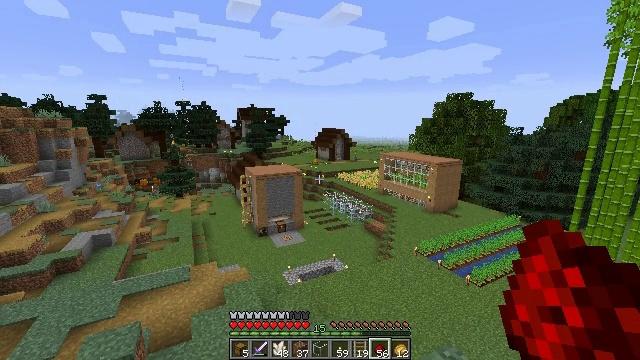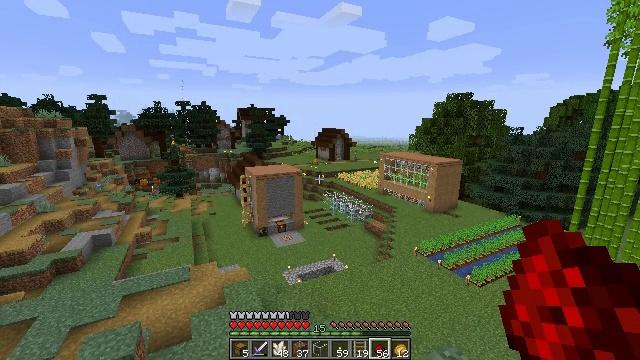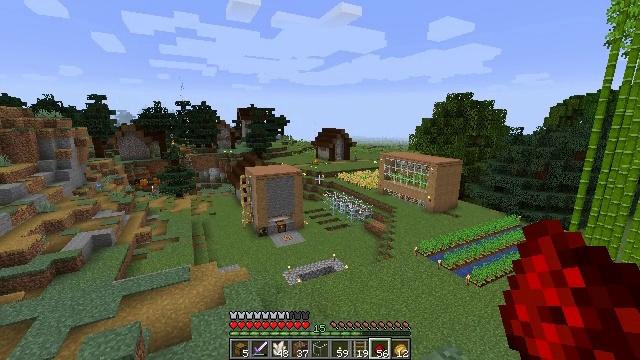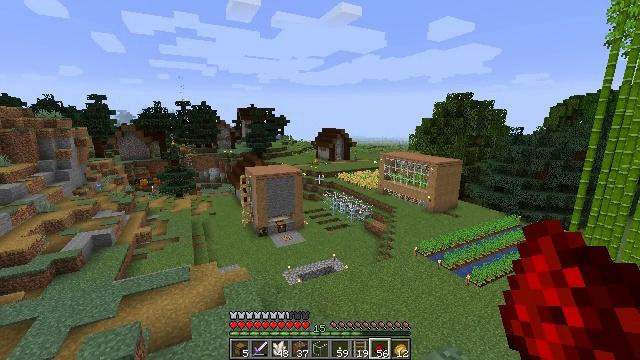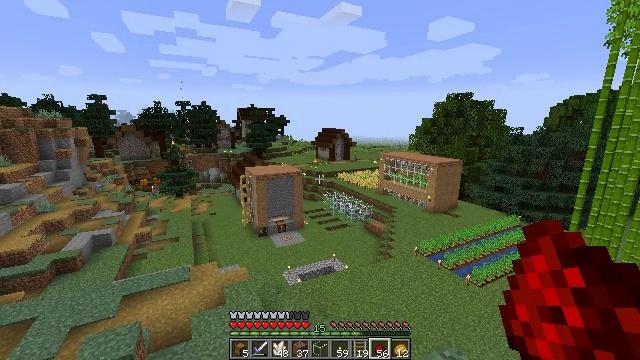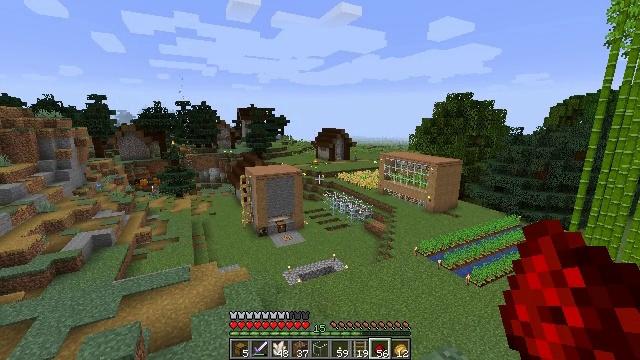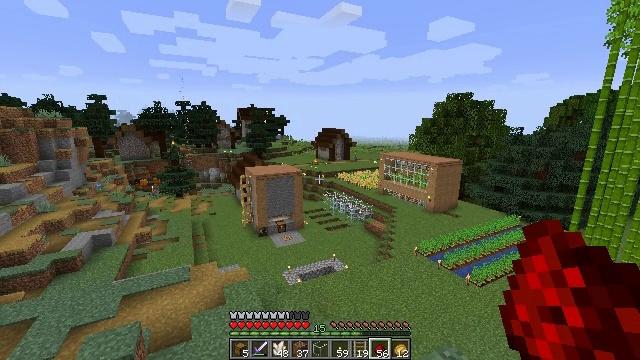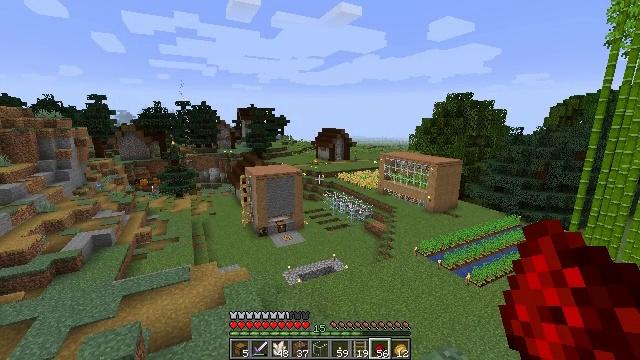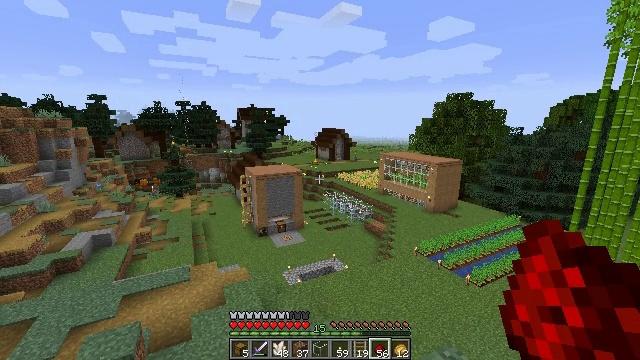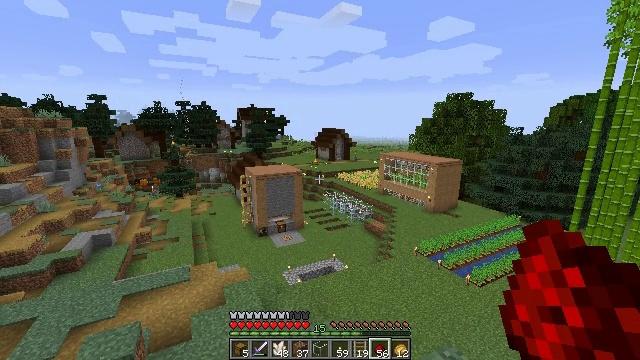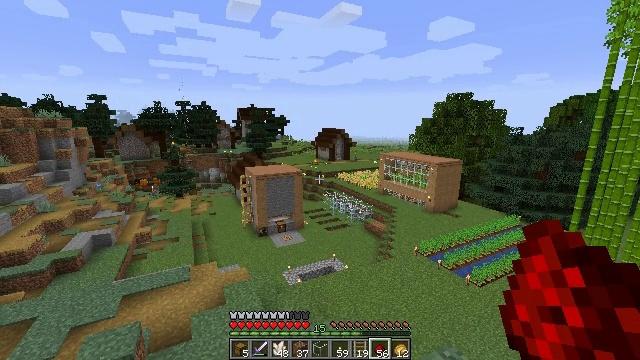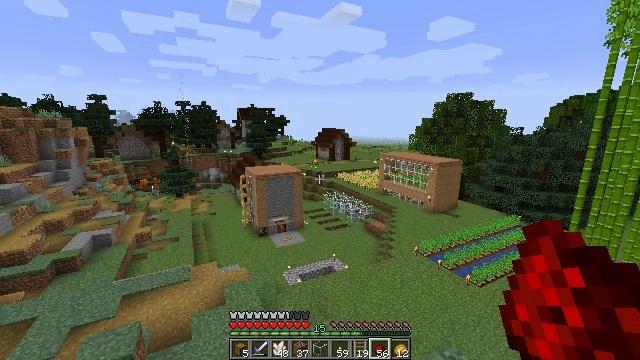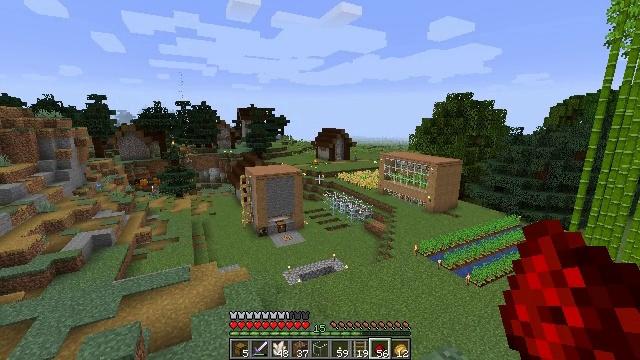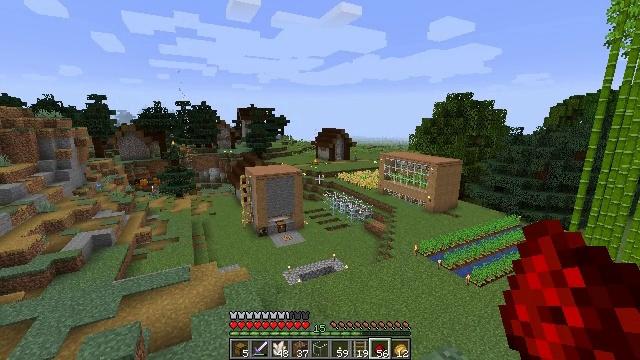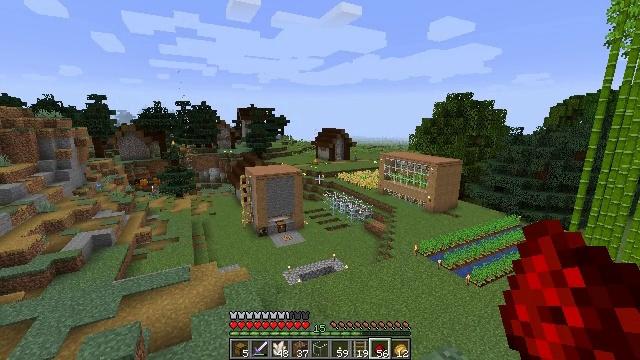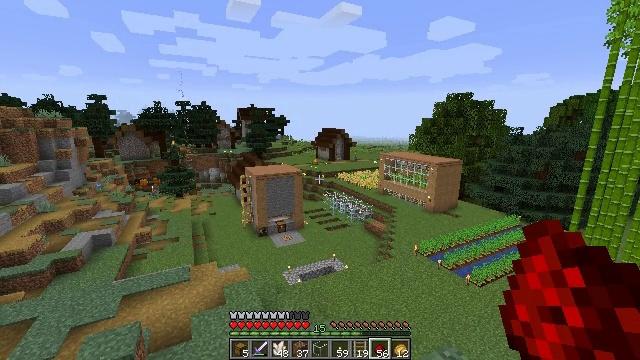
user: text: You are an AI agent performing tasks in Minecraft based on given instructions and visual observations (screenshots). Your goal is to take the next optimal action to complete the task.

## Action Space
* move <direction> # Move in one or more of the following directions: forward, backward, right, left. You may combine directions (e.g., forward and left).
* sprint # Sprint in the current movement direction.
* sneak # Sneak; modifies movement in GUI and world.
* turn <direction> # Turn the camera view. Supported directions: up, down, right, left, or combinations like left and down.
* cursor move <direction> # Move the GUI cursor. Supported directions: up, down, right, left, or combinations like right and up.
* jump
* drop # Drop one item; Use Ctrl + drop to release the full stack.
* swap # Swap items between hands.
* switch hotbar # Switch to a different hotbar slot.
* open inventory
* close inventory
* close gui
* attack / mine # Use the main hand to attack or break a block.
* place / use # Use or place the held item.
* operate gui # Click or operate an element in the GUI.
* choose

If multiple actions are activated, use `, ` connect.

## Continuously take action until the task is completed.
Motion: motion action
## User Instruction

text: Produce black dye using the crafting table.
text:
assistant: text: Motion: no_op
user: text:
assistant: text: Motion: no_op
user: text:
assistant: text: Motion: no_op
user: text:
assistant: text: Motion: no_op
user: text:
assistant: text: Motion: no_op
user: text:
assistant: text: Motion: no_op
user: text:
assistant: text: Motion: no_op
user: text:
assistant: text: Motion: no_op
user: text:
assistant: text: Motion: no_op
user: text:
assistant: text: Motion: no_op
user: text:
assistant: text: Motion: no_op
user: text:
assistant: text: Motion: no_op
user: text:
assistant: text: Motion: no_op
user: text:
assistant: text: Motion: no_op
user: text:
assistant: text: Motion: no_op
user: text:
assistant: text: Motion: no_op
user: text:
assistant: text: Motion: no_op
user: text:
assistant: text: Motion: no_op
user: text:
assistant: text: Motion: no_op
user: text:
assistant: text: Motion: no_op
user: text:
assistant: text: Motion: no_op
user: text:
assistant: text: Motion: no_op
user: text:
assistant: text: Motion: no_op
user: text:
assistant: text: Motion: no_op
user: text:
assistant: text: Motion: no_op
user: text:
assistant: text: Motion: no_op
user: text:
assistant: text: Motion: no_op
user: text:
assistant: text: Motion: no_op
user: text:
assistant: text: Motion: no_op
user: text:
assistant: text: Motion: no_op